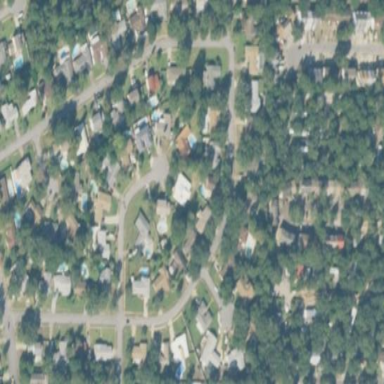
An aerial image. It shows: Residential area composed of single-family homes.